Brain MRI, t2w sequence, axial 2D slice.
Patient: age 35, sex M, weight 95 kg, height 1.95 m
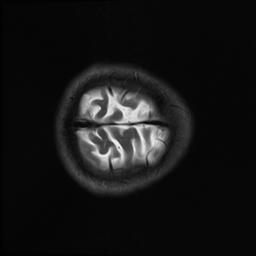